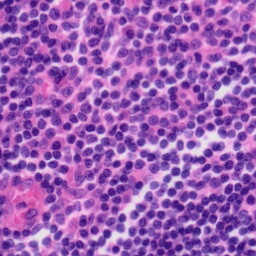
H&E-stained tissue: Tonsil